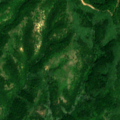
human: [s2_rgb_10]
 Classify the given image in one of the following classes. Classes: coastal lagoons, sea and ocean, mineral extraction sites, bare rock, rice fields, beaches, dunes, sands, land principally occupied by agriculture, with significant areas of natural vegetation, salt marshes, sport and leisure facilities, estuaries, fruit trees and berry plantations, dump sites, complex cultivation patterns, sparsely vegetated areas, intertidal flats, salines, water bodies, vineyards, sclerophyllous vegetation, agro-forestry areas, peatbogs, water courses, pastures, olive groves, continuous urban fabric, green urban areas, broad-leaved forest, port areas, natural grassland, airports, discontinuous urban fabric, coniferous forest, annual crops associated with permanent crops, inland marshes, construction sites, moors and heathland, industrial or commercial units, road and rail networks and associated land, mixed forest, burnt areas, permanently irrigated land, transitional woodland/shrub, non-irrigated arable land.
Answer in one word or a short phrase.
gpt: broad-leaved forest, transitional woodland/shrub